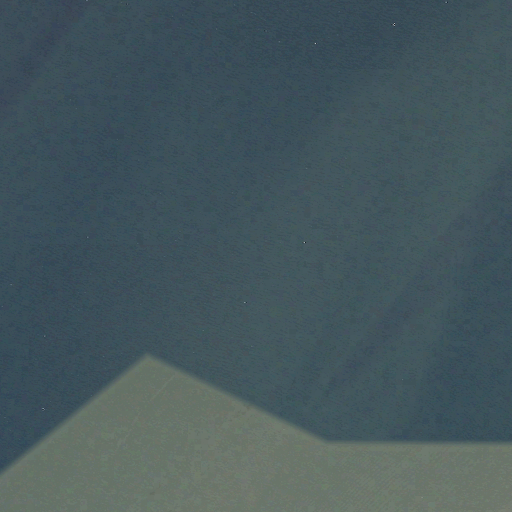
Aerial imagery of bar in Alabama named Lower Bar containing only open water